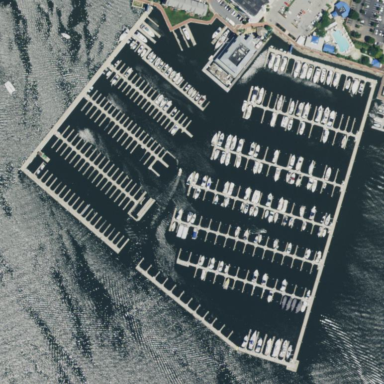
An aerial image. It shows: Marina area for leisure land.